Aerial crown-view tile of a tropical tree (Barro Colorado Island, Panama), acquired 20250915:
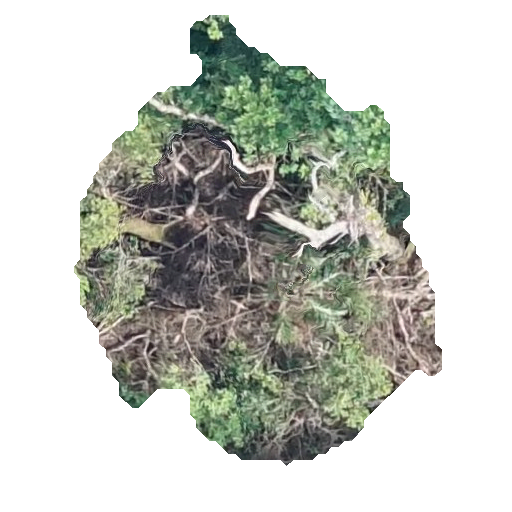
Species: Anacardium excelsum
GBIF accepted scientific name: Anacardium excelsum
Crown area: 155.5 m²